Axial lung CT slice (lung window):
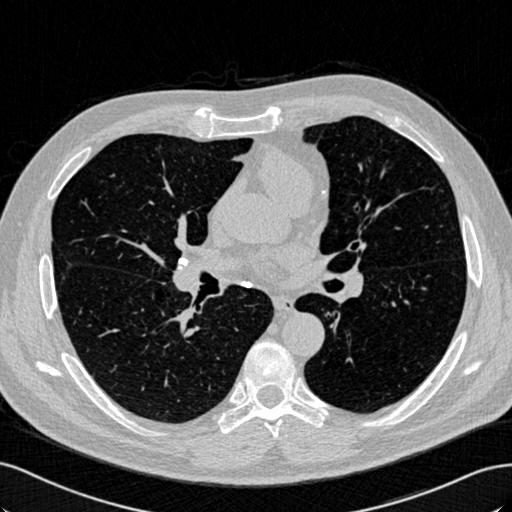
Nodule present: no